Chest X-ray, PA view. Patient: 39 years old, sex M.
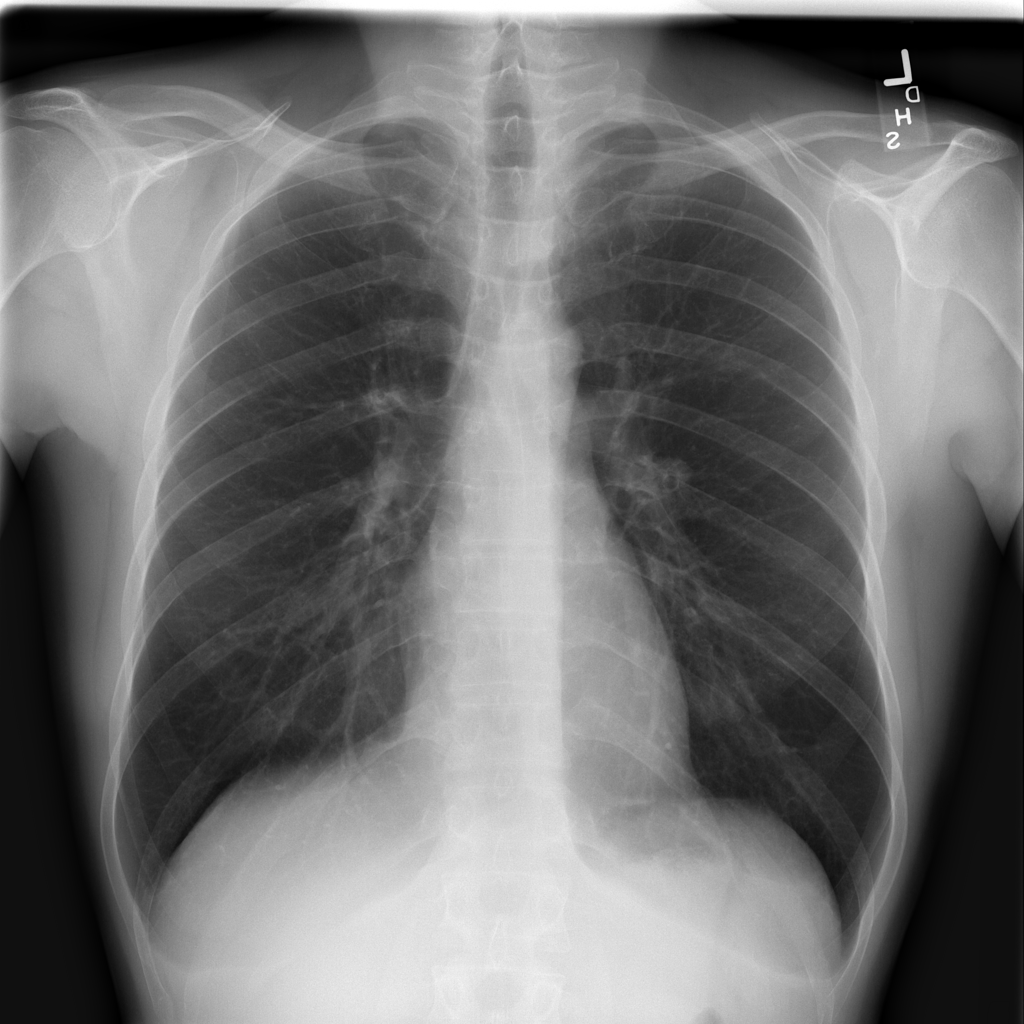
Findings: No Finding